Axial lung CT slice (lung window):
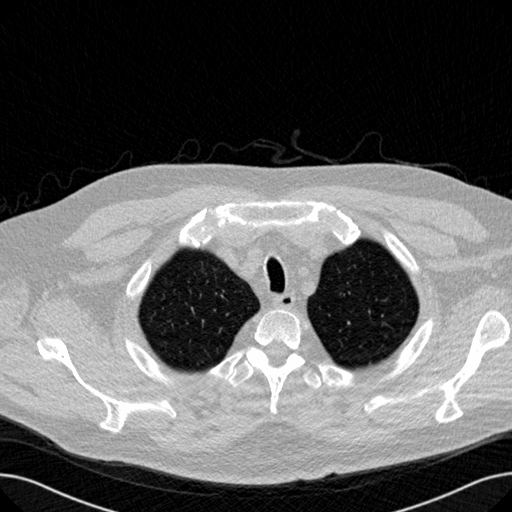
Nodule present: no